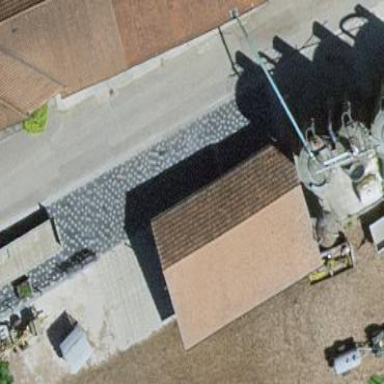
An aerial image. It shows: Garage.